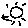
Label: sun